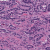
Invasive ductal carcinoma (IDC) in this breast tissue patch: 1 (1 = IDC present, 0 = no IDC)